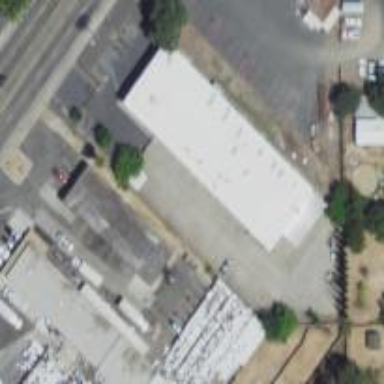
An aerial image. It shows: Car repair shop located in building.